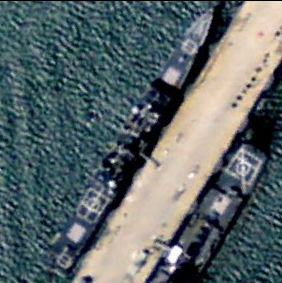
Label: cruiser